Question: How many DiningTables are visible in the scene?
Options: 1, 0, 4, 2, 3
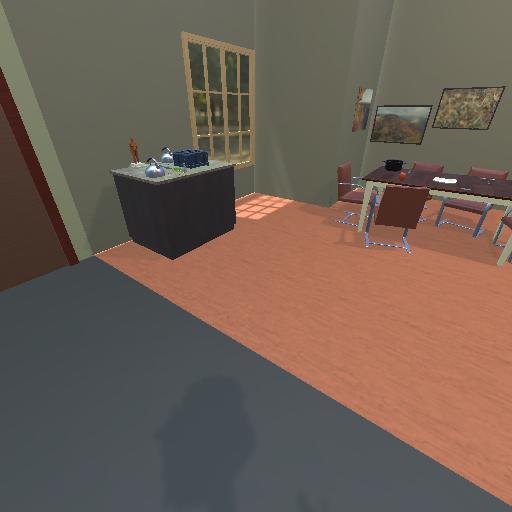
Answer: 1